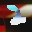
Label: 2